Question: This is a concept problem, I don't know how to solve it but hope you all can help me and understand what I mean.
I have a gridview I want to make a button visible true and false, when the quantity is larger than the remaining stock it will show the error, the value of remaining stock is beside the error message.
My gridview loop to make a button visible true and false is incorrect. Because the loop will go through all the row, first row no error message visible true, second row error visible false and it suppose can click but the third row the label error is blank and it will make the button visible true, how to solve.
'''
foreach (GridViewRow row in grdCart.Rows)
{
Response.Write("1");
var Qty = row.FindControl("lblQty") as Label;
var RemainQty = row.FindControl("lblremainqty") as Label;
var errormsg = row.FindControl("lblError") as Label;
if (Convert.ToInt32(Qty.Text) > Convert.ToInt32(RemainQty.Text))
{
errormsg.Text = "Stock Remain " + RemainQty.Text;
}
else
{
errormsg.Text = "";
}
if (errormsg.Text == null || errormsg.Text == "")//mean have
{
btnCheckOut.Enabled = true;
Response.Write("2");
}
else
{
btnCheckOut.Enabled = false;
Response.Write("3");
}
}
'''

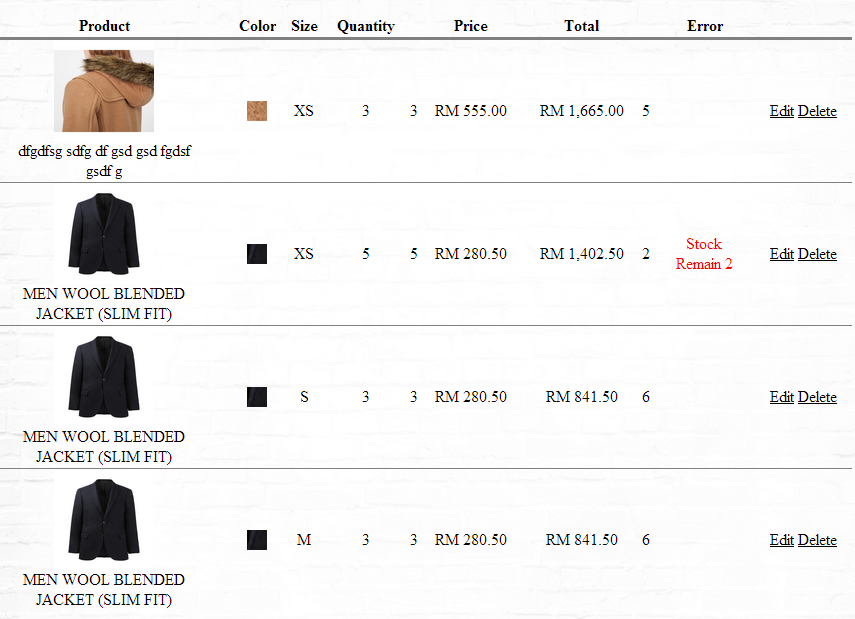
Answer: use this
'''
bool isError=false;
foreach (GridViewRow row in grdCart.Rows)
{
Response.Write("1");
var Qty = row.FindControl("lblQty") as Label;
var RemainQty = row.FindControl("lblremainqty") as Label;
var errormsg = row.FindControl("lblError") as Label;
if (Convert.ToInt32(Qty.Text) > Convert.ToInt32(RemainQty.Text))
{
errormsg.Text = "Stock Remain " + RemainQty.Text;
isError = true;
btnCheckOut.Enabled = false;
}
else
{
errormsg.Text = "";
}
}
if(!isError)
{
btnCheckOut.Enabled = true;
}
'''